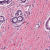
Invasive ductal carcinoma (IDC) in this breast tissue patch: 0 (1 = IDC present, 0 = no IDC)